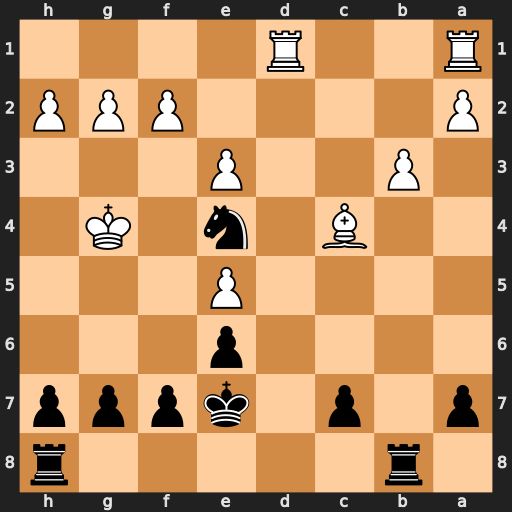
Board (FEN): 1r5r/p1p1kppp/4p3/4P3/2B1n1K1/1P2P3/P4PPP/R2R4
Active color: b
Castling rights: -
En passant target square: -
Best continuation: Nxf2+ Kf3 Nxd1